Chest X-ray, PA view. Patient: 72 years old, sex M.
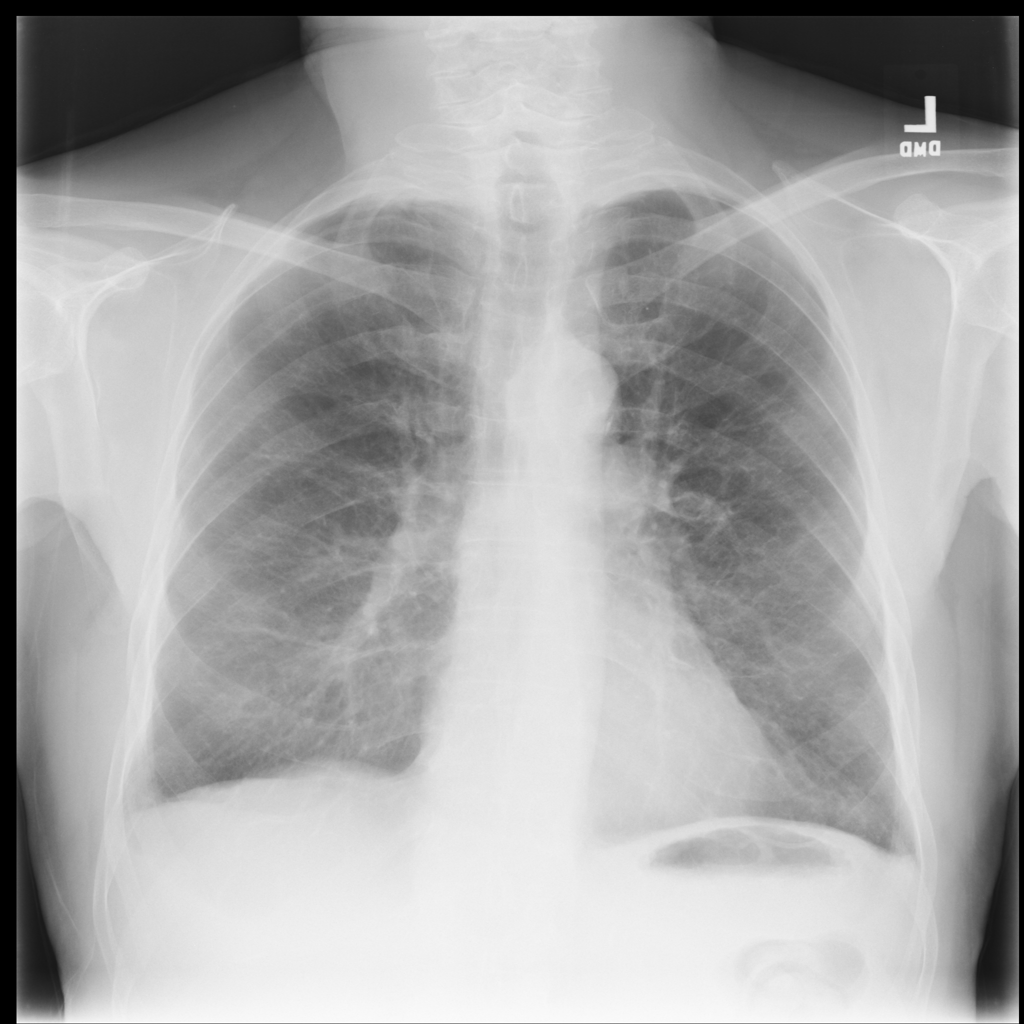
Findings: No Finding